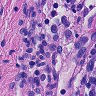
Metastatic tissue present: yes